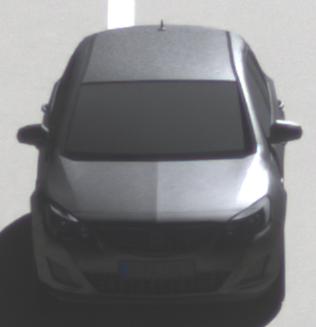
Make: Opel
Model: Astra 1.4 ecoFlex
Detailed model: Astra (J)
Model produced from: 2009/12
Model produced until: 2010/12
Doors: 5
Color: gray
Road condition: dry road
Daytime: morning or afternoon
Contrast: high contrast